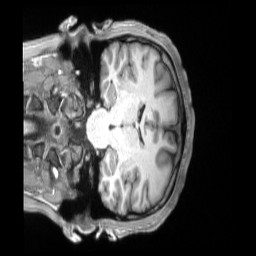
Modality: T1w
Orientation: coronal
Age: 31
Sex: male
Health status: ill
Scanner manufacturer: siemens
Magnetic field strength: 3 T
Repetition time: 2.2 s
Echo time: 0.00157 s